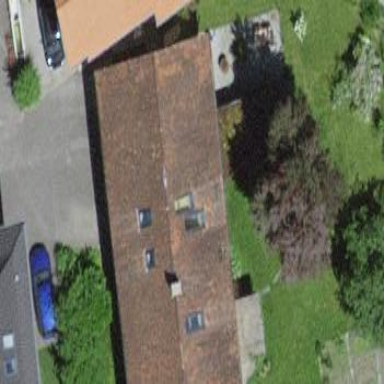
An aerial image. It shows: Farm building.